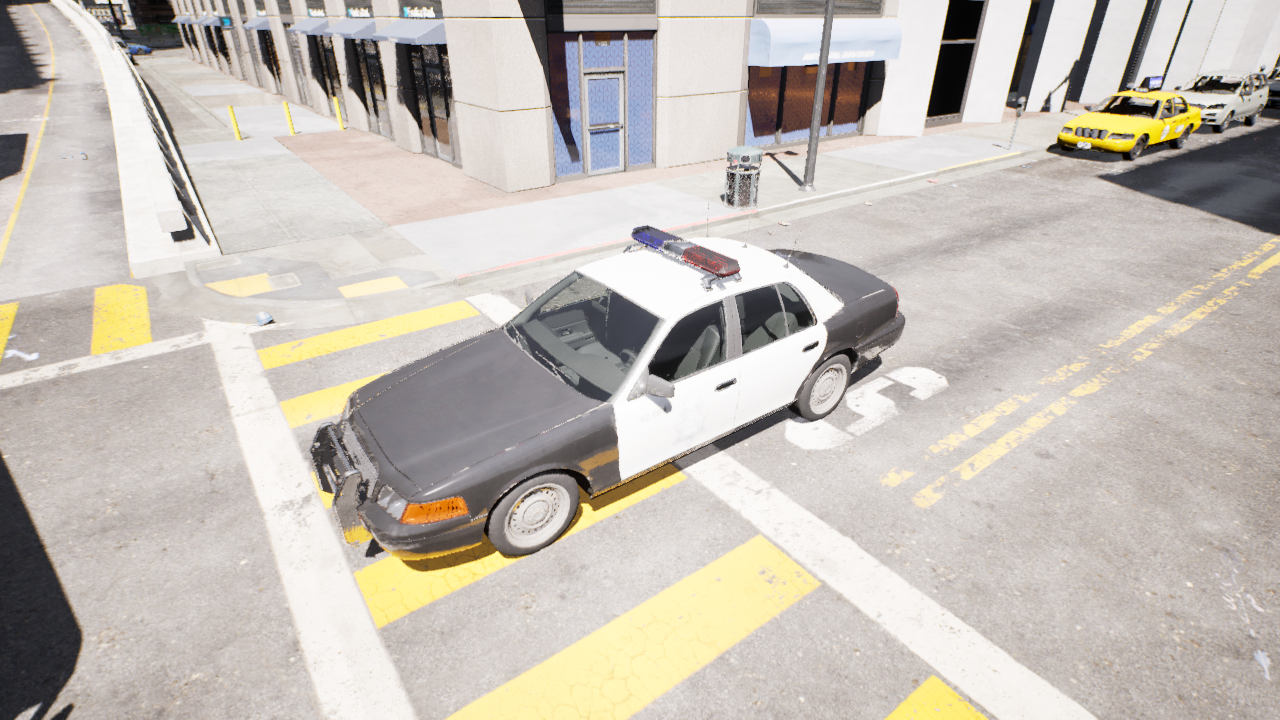
Venue: residential
Lighting: clear day
Vehicle rig: sedan